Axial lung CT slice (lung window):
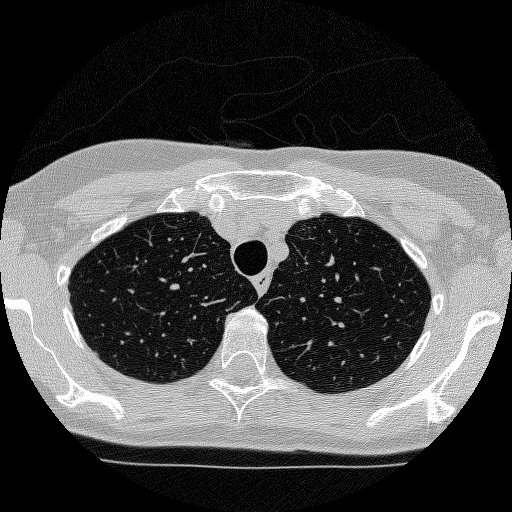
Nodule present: no